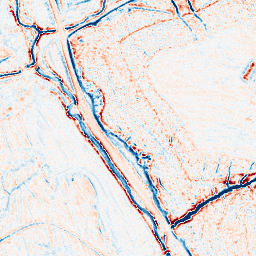
Category: edge_preserving
Decomposition family: bilateral
Decomposition parameters: d: 9
sigma_color: 150
sigma_space: 75
Upsampling method: regularized
Upsampling parameters: scale: 4
lambda_reg: 0.001
Upsampling scale: 4